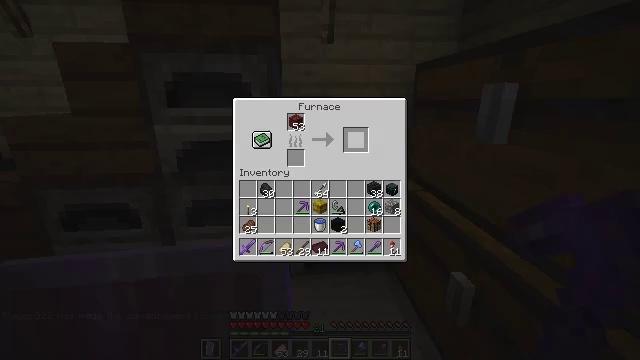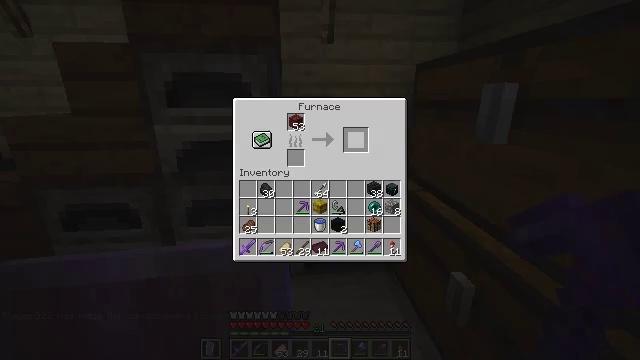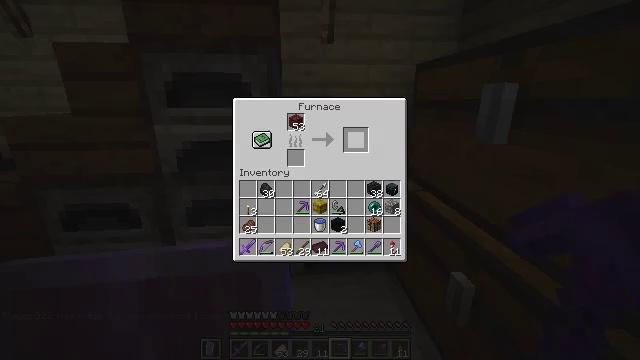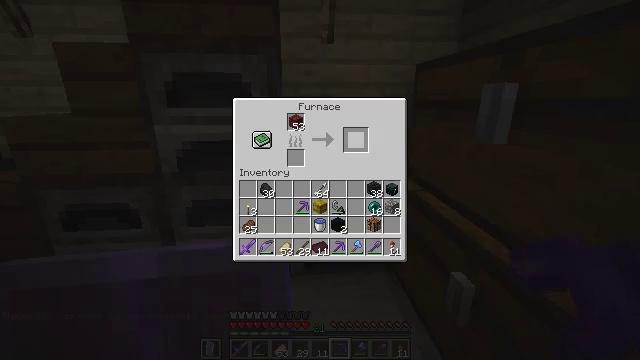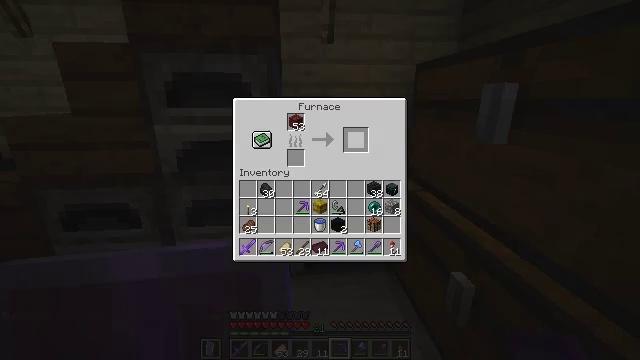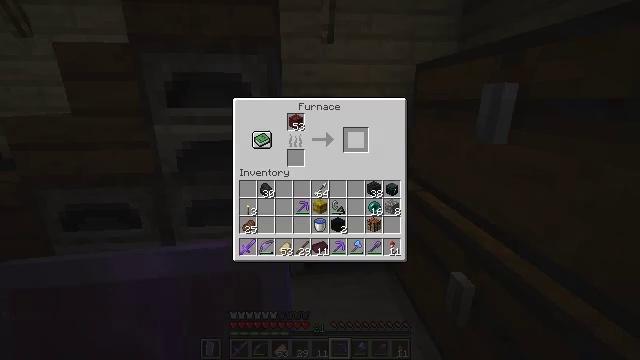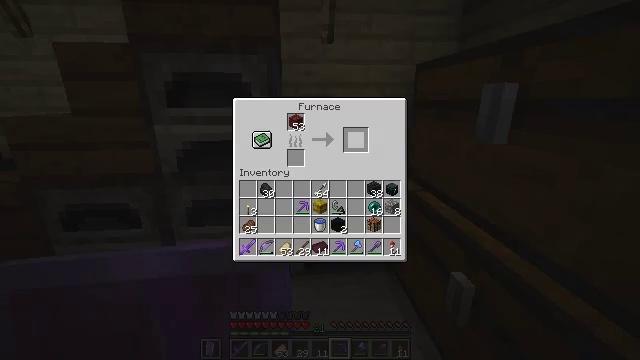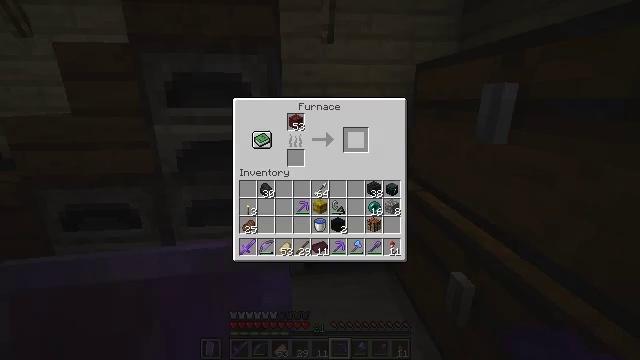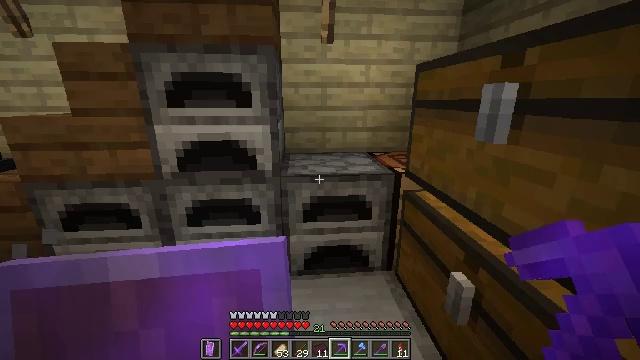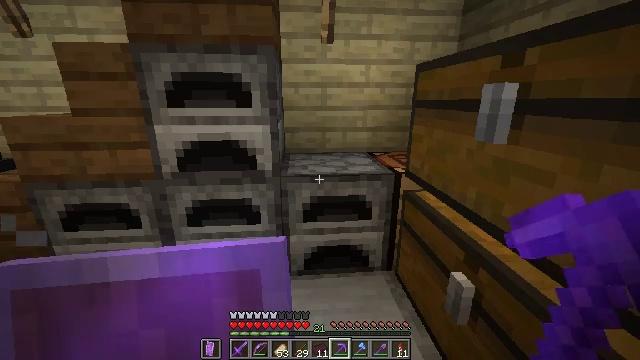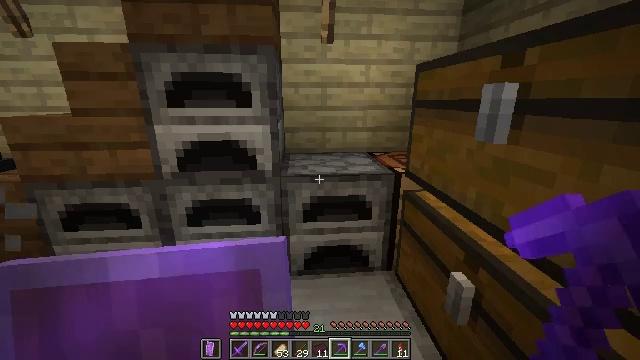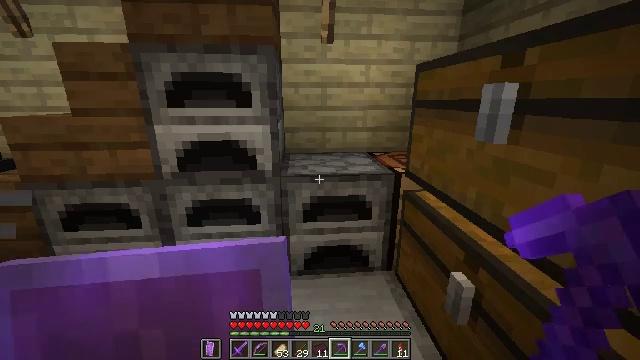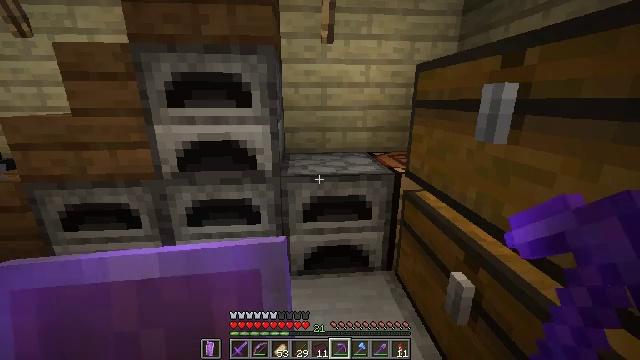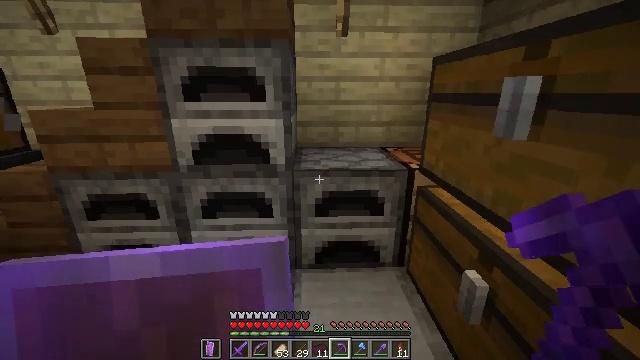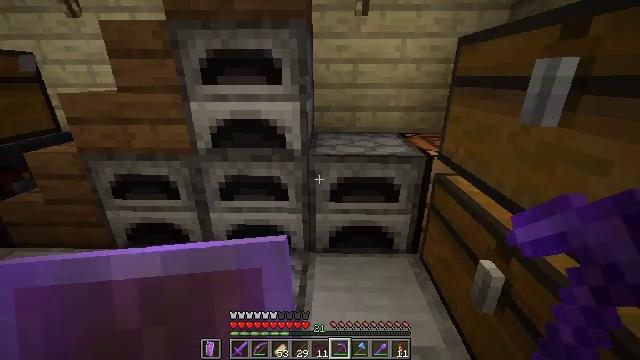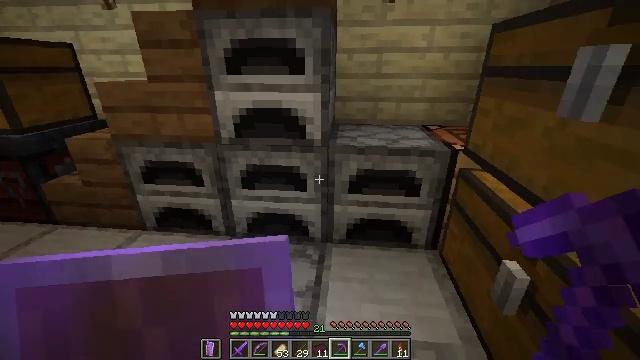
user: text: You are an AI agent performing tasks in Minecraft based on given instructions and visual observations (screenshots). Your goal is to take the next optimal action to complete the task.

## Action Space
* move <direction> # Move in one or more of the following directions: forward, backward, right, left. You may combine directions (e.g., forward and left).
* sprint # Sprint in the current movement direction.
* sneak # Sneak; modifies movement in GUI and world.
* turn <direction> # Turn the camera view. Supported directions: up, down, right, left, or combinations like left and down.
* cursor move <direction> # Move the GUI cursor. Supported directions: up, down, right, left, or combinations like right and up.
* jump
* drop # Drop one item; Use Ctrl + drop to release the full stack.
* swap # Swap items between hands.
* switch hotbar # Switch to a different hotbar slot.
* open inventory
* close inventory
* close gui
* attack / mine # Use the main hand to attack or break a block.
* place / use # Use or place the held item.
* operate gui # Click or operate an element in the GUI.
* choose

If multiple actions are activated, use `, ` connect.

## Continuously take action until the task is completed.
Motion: motion action
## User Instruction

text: Produce nether brick by using a furnace with netherrack.
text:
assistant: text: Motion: no_op
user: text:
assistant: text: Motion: no_op
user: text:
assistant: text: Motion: no_op
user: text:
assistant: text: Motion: no_op
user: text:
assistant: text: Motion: no_op
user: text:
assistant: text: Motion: no_op
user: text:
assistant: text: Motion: no_op
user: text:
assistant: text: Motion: no_op
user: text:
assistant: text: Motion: no_op
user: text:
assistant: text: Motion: no_op
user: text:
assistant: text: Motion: no_op
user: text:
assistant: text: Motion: no_op
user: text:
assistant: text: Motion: turn left and down
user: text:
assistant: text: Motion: turn left and down
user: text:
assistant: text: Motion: turn left and down
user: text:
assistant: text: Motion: turn left
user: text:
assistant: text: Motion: turn left
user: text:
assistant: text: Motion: turn left
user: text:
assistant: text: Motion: no_op
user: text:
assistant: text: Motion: no_op
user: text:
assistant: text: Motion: no_op
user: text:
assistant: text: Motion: no_op
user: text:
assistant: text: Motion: no_op
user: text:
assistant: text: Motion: no_op
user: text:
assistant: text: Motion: no_op
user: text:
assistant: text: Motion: no_op
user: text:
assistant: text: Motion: no_op
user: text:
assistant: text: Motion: no_op
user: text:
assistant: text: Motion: no_op
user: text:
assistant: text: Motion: no_op